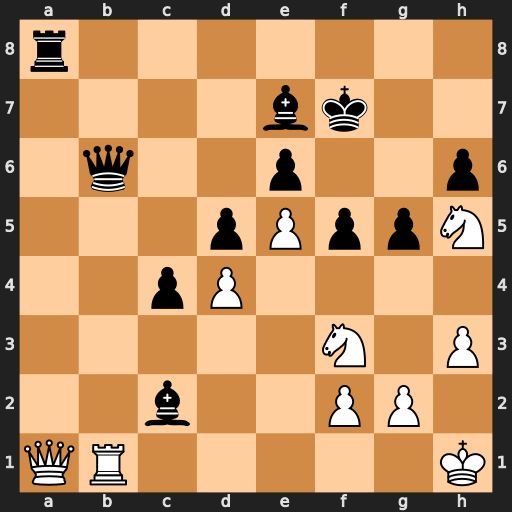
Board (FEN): r7/4bk2/1q2p2p/3pPppN/2pP4/5N1P/2b2PP1/QR5K
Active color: w
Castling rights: -
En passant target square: -
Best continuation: Qxa8 Qxb1+ Kh2